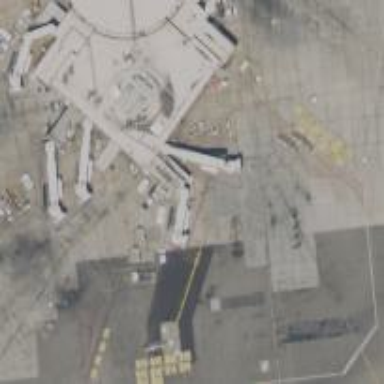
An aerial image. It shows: Airport gate.